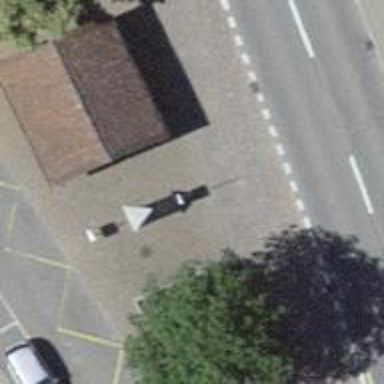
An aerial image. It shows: Public transport shelter.